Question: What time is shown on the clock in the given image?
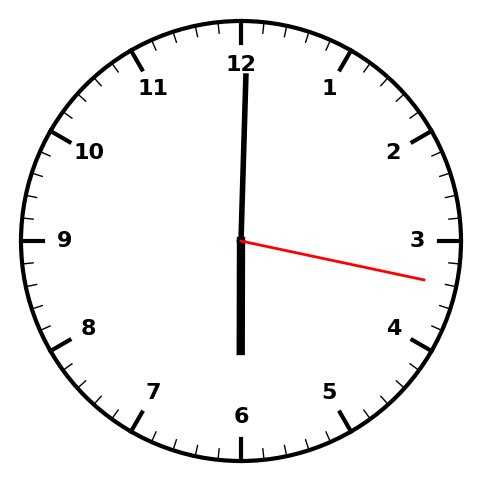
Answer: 06:00:17